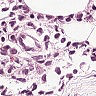
Metastatic tissue present: yes